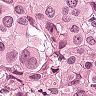
Metastatic tissue present: yes